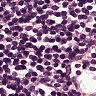
Metastatic tissue present: no